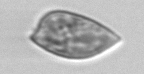
Label: Prorocentrum_dentatum